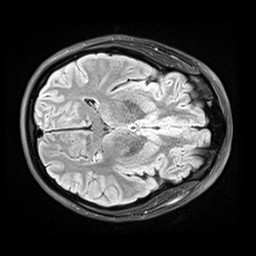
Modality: FLAIR
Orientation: axial
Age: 24
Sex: female
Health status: healthy
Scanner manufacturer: siemens
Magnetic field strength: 3 T
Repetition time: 9 s
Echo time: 0.088 s